Question: When positioning an element relatively, as far as it's parent is concerned, it is still in the position where it would be without the relative declaration. This means that the parent's block doesn't extend to where the objects has been repositioned.

In this example, the light blue/green background around the big picture and "Beach House" text, doesn't extend to the bar below (with Privacy and Like Us, ect.). This is because the bar is positioned using relative. Is there an easy way to extend the rectangle to cover the bottom bar?
Here is a <URL>.
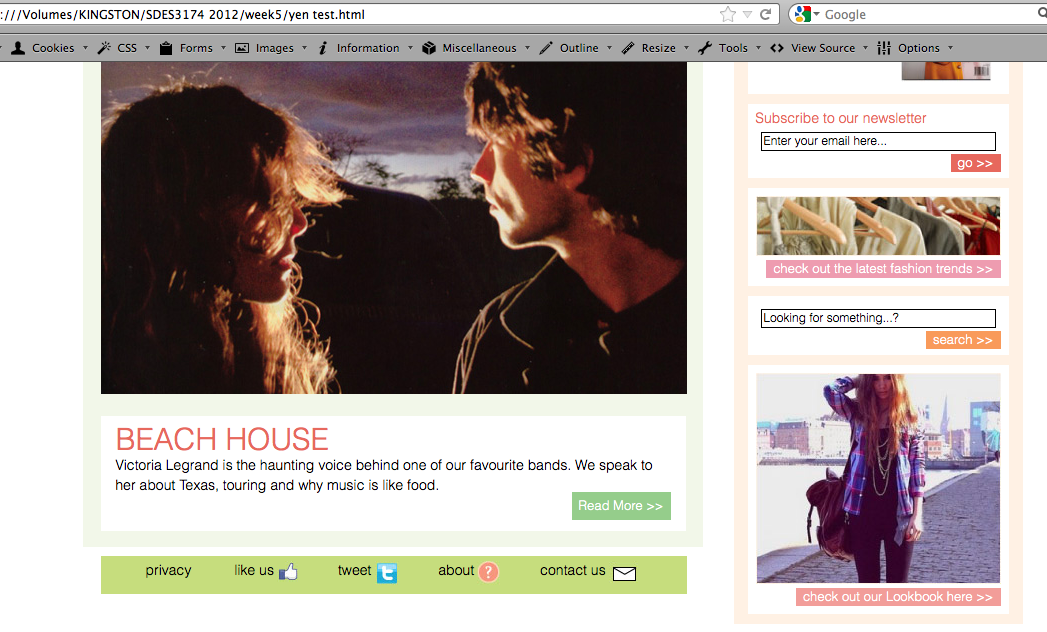
Answer: Why not using a combinaison of 'float: left; margin: X;' instead of 'position: relative; top: Xpx; left: Xpx;'
View example here <URL>